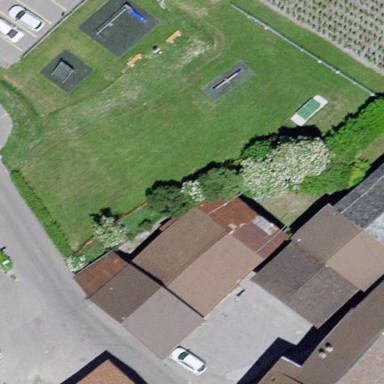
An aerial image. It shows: Playground area for leisure land.